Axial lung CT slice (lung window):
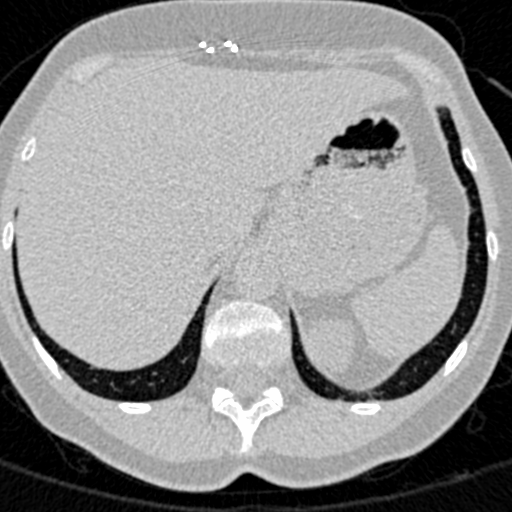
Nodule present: no